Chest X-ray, PA view. Patient: 36 years old, sex F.
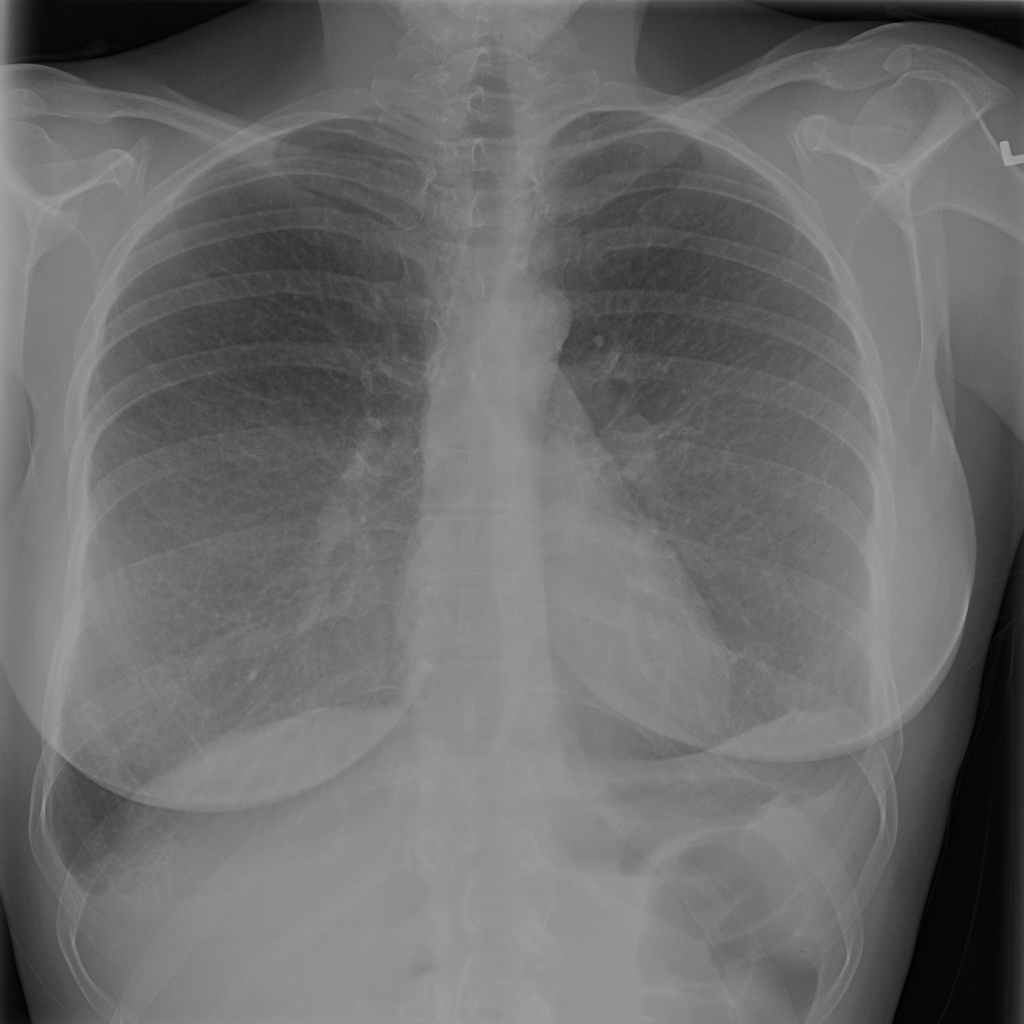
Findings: No Finding